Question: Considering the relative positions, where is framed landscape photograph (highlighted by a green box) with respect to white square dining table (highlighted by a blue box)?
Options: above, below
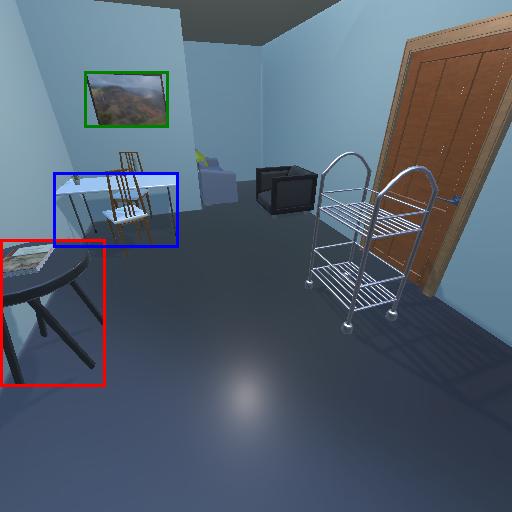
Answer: above